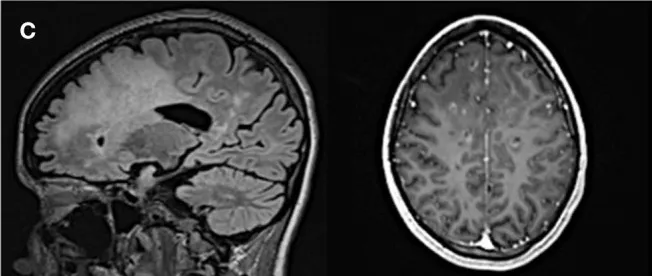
MR-imaging during disease course. Sagittal FLAIR- and axial T1 gadolinium sequences. (C) Remittent Gadolinium-enhancement after four cycles of plasmapheresis.
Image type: radiology (mri)